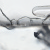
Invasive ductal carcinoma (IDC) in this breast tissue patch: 0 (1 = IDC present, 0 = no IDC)